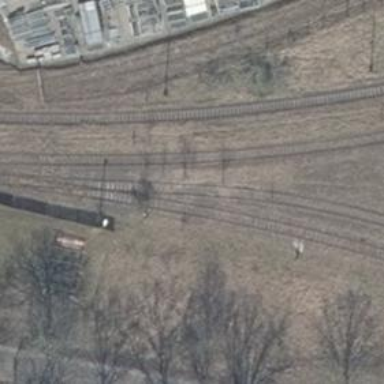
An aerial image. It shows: Abandoned railway siding.